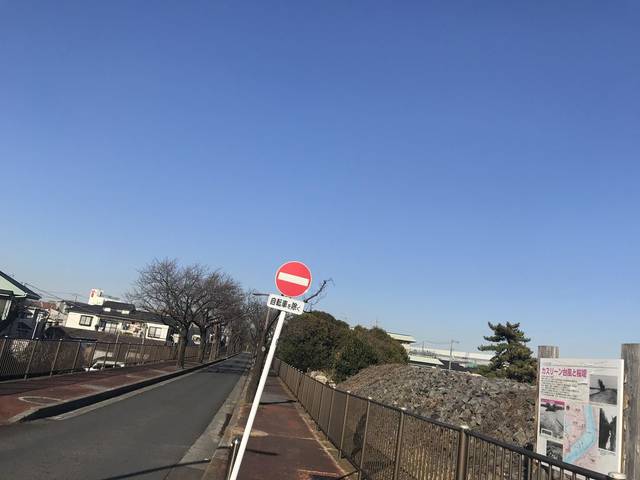
Region: Japan
Coordinates: 35.776, 139.883